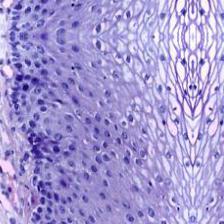
Diagnosis: Normal